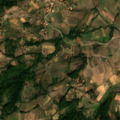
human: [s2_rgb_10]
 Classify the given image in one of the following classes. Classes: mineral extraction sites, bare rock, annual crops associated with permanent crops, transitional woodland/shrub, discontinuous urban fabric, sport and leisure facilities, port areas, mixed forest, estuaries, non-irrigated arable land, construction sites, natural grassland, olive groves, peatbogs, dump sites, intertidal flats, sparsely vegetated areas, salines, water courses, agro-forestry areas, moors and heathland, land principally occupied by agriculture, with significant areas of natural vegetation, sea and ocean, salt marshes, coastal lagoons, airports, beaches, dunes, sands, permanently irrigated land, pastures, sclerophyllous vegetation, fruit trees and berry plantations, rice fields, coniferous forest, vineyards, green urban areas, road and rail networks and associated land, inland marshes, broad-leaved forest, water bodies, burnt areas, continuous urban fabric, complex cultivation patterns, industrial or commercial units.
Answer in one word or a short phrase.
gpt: non-irrigated arable land, complex cultivation patterns, land principally occupied by agriculture, with significant areas of natural vegetation, broad-leaved forest